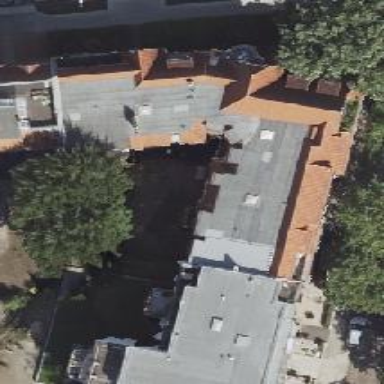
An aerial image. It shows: Residential building with distinctive double saltbox roof shape.